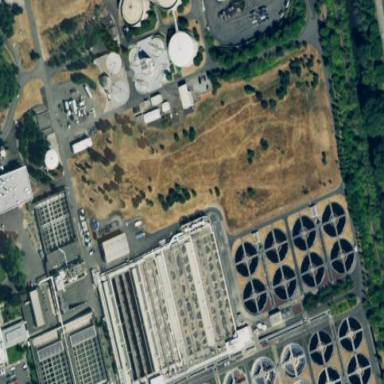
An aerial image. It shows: View of wastewater plant.